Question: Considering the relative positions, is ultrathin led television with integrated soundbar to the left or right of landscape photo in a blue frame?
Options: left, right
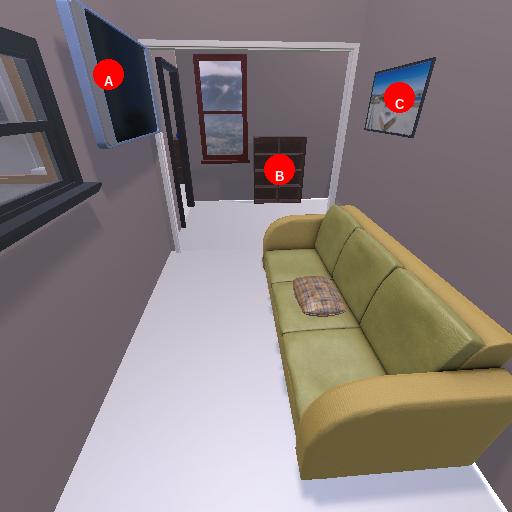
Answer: left